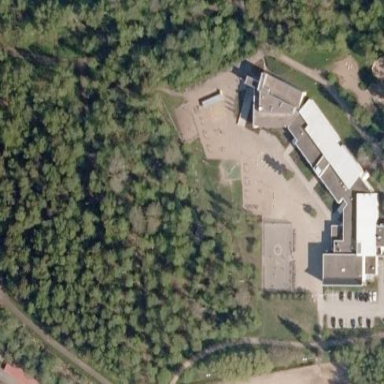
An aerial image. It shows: School.